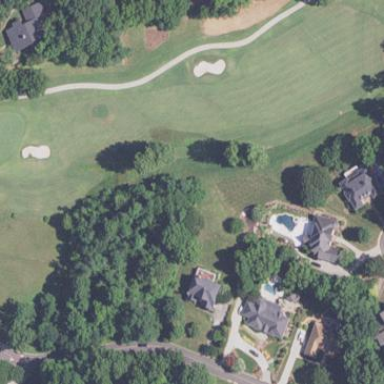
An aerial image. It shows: Water hazard in golf course. The hazard is natural water feature.